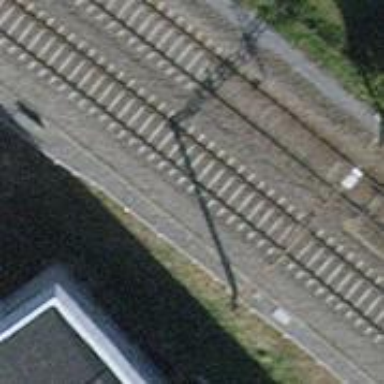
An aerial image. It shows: Single railway track with electrification through contact line.